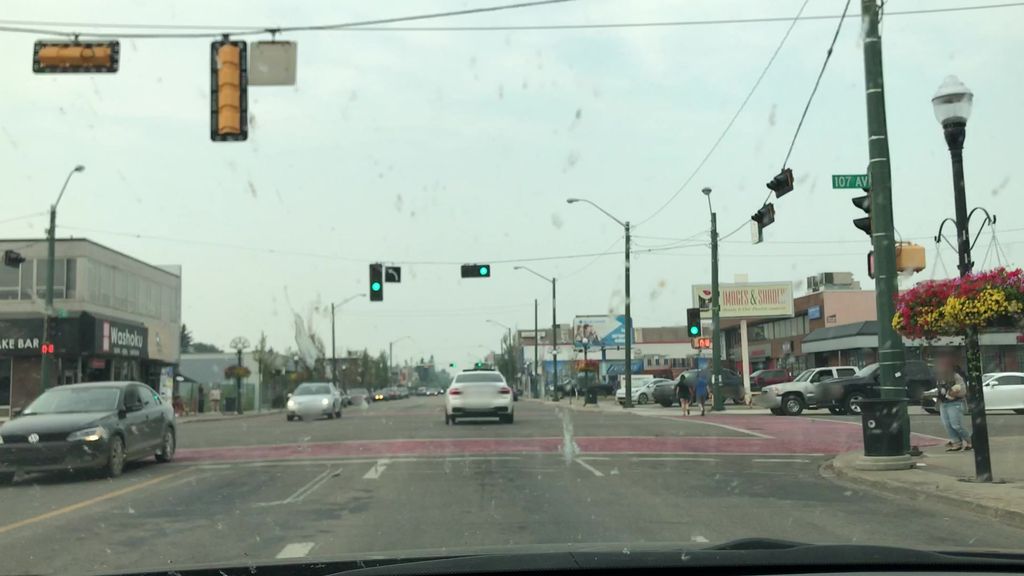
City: edmonton